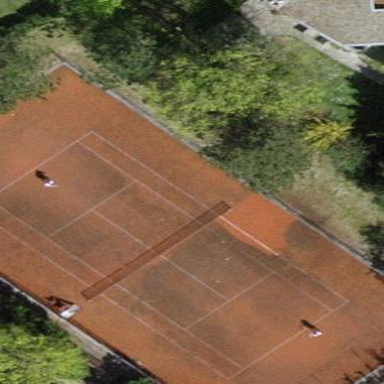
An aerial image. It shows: Tennis court on the leisure land pitch.